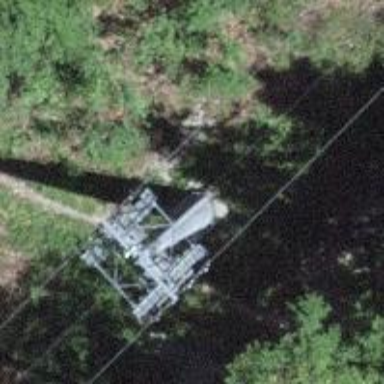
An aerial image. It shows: Pylon used for aerialway.